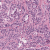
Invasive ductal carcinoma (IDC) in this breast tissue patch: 1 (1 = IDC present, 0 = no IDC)